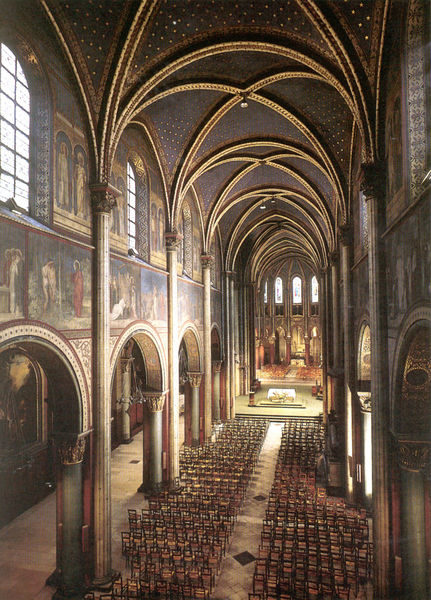
Titel: Saint Germain des Près (Blick durch Langhaus in den Chor)
Standort: Paris
Institution: Saint Germain des Près
Schlagwörter: blau, gemälde, himmel, schatten, bunt, fenster, frankreich, hell, holz, lampen, licht, marmor, pfeiler, stuhl, stühle, säule, säulen, zeichnung, dach, rot, weg, hochformat, malerei, ornament, teppich, architektur, rahmen, innenraum, kirche, sonne, gold, decke, innen, england, gotik, renaissance, schiff, bilder, sitze, bogen, italien, leer, mauer, farbe, bank, rundbogen, kuppel, frakreich, treppe, treppen, gestühl, schmal, wandgemälde, wandmalerei, stuck, innenansicht, stufe, stufen, hoch, tor, galerie, foto, oben, unten, bögen, punkte, gang, arkade, kolonnade, gewölbe, glaube, kreuz, religion, dom, mauerwerk, rippen, sterne, mosaik, franz, altar, arkaden, bänke, hauptschiff, kapitelle, kathedrale, langhaus, kapitell, portal, wandbilder, kirchenschiff, kreuzrippengewölbe, mittelschiff, erleuchtet, real, bestuhlung, dreischiffig, kreuzgewölbe, kreuzgratgewölbe, obergaden, obergarden, seitenschiff, mauern, renessance, apsis, rundbögen, fresken, chor, kapelle, predigt, balu, heilige, fresko, gothik, korinthisch, joch, sakral, fresco, freskos, basilika, italia, punke, hallenkirche, rippe, neogotik, assissi, strebepfeiler, kirchenfenster, wandbemalung, bägen, lichtgaden, firmament, doof, hailige, arkadenzone, ausmalung, gewälbe, rundpfeiler, stühel, asissi, wandmalereien, kreuzgradgewölbe, philaster, kappell, mittelschif, hauptapsis, kreuzbögen, by, gortk, verzieu, kruezrippen, stuhlreiehen, kreuzgittergewölbe